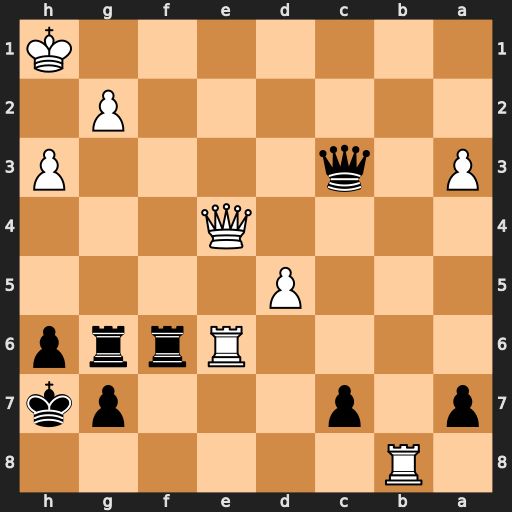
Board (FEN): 1R6/p1p3pk/4Rrrp/3P4/4Q3/P1q4P/6P1/7K
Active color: b
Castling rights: -
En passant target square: -
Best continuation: Rf1+ Kh2 Qg3#